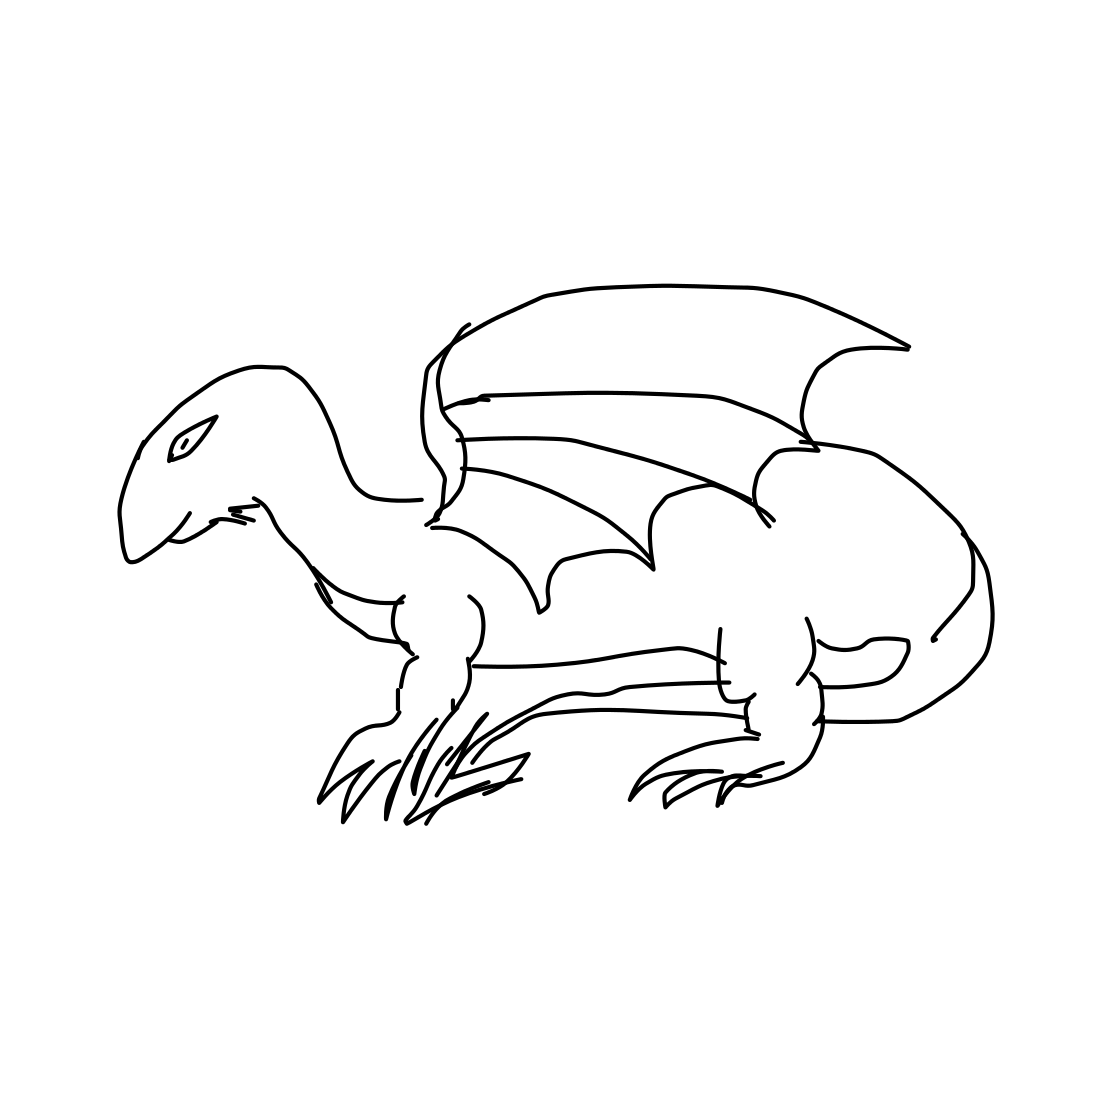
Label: dragon